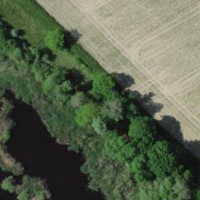
EUNIS habitat code: 44
Species observed at this site:
Populus tremula
Linaria vulgaris
Fagus sylvatica